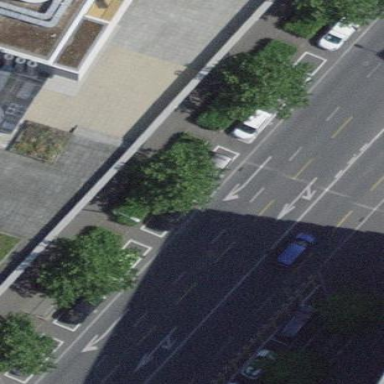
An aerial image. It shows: Street-side parking area.